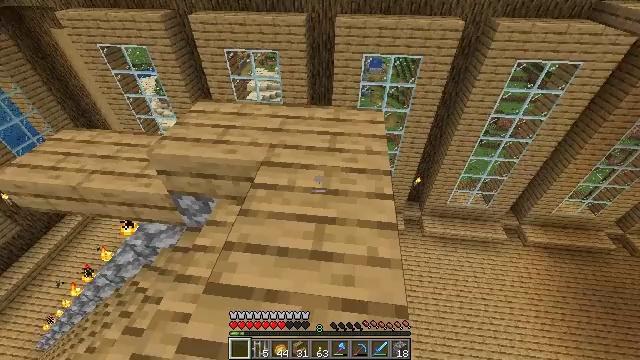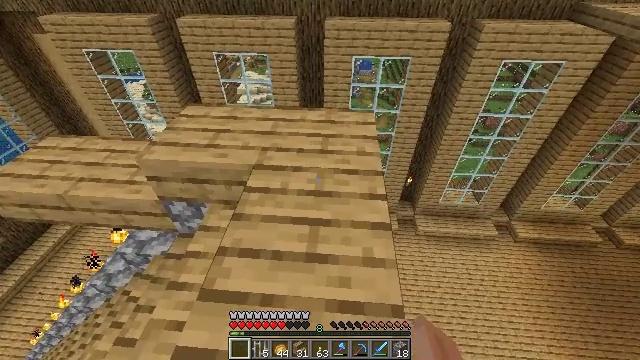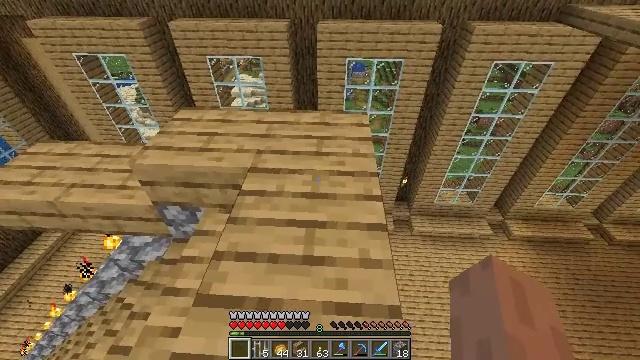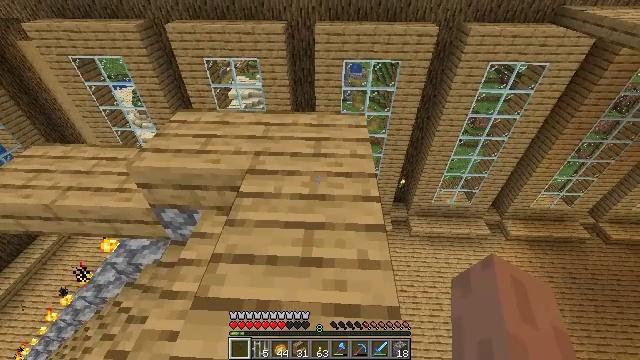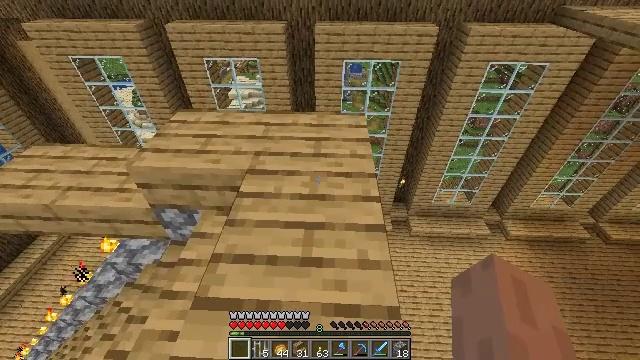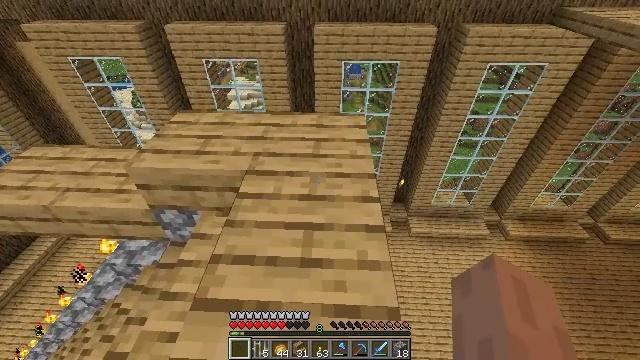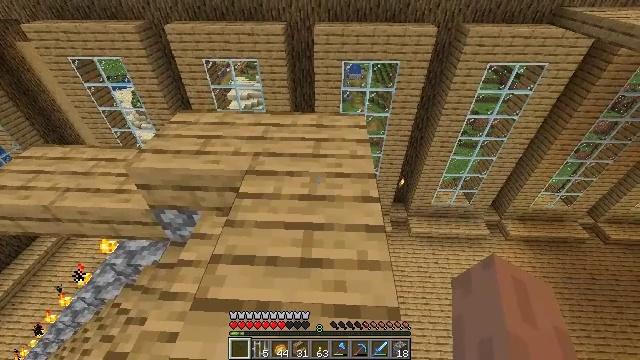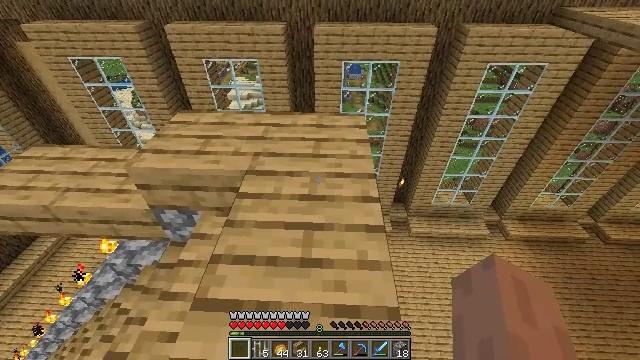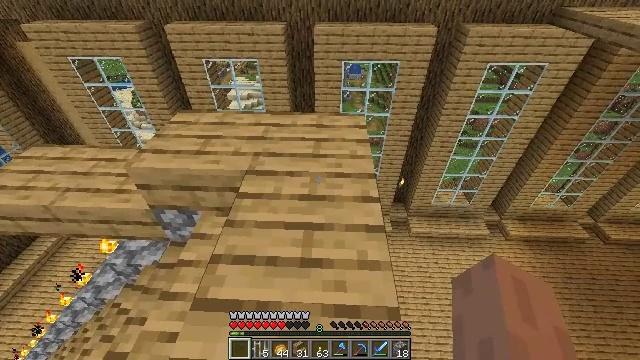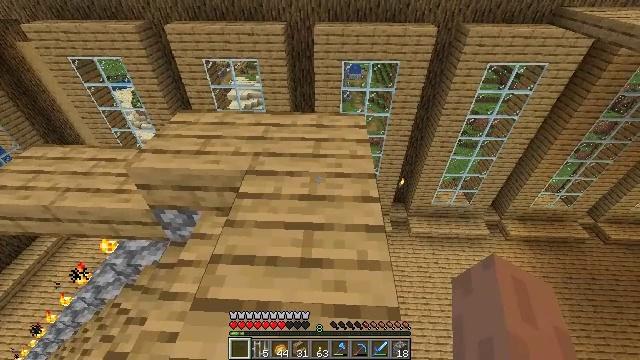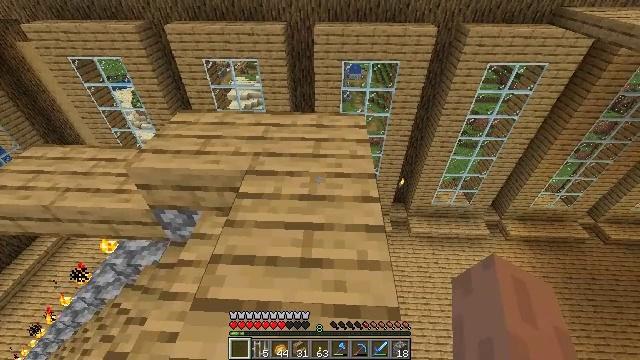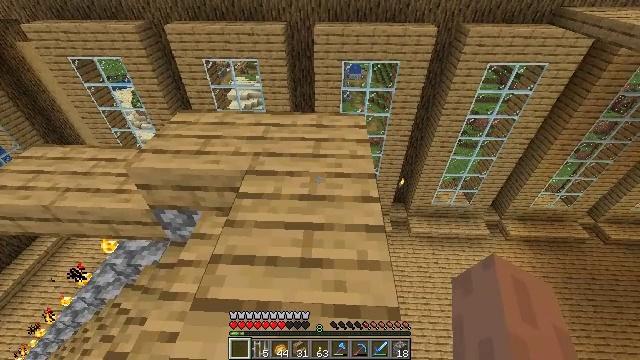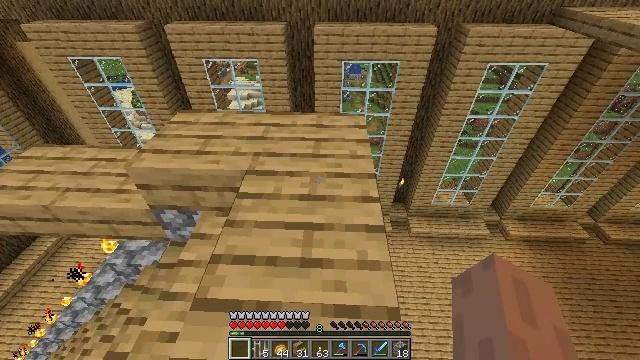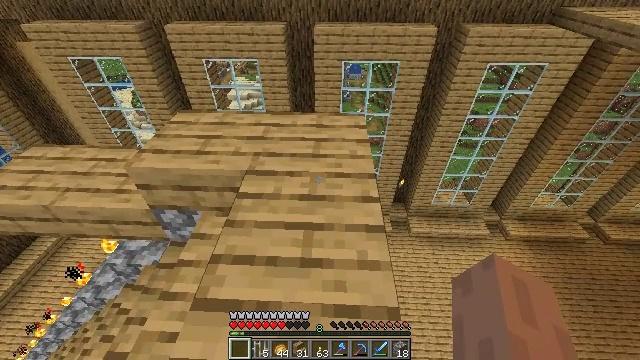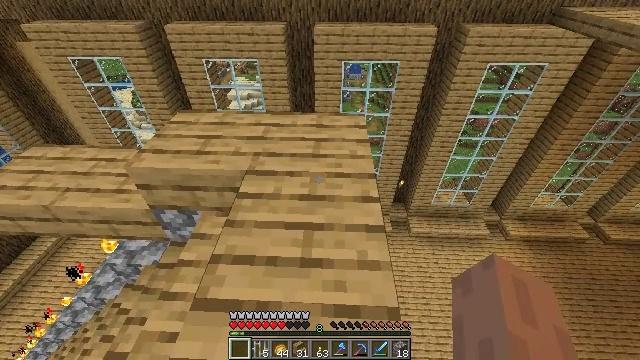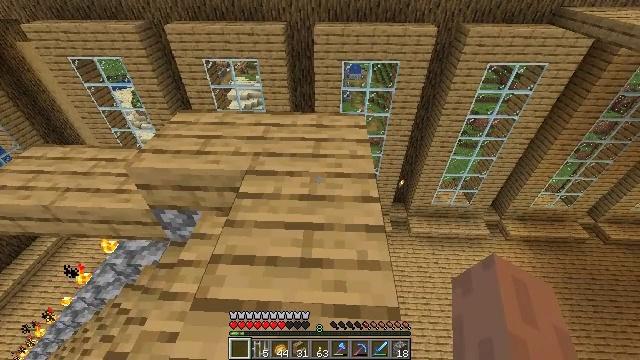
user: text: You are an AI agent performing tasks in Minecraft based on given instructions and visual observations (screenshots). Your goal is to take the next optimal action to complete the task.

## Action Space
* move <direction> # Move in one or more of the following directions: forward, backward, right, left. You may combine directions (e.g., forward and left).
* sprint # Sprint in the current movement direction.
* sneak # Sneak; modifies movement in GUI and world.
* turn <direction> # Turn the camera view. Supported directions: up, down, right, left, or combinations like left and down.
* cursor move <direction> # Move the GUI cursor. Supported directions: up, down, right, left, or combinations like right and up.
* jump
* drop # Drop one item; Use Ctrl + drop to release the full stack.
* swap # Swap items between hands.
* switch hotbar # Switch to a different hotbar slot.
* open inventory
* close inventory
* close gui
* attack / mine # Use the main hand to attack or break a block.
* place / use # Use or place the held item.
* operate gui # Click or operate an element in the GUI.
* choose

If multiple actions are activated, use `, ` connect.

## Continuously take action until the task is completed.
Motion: motion action
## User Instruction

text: Get the crafting table into the inventory.
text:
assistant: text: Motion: sneak, turn right
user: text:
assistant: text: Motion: sneak, turn right
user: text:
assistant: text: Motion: sneak
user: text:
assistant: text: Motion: sneak
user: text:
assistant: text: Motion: sneak
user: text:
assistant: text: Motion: sneak
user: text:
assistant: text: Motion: sneak
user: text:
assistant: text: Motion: sneak
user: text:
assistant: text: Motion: sneak
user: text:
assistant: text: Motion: sneak
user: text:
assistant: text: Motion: sneak
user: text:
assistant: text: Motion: sneak
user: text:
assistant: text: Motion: sneak
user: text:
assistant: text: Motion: sneak
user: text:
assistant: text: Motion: sneak
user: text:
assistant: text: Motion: sneak
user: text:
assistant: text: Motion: sneak
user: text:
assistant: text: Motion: sneak
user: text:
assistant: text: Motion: sneak
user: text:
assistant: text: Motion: sneak
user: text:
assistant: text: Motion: sneak
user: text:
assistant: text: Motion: sneak, turn right
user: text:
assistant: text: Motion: sneak
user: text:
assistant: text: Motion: sneak
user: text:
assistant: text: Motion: sneak
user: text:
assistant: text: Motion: sneak
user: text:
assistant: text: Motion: sneak
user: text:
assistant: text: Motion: sneak
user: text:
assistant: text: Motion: sneak
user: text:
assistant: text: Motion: sneak